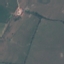
Land use / land cover: Pasture